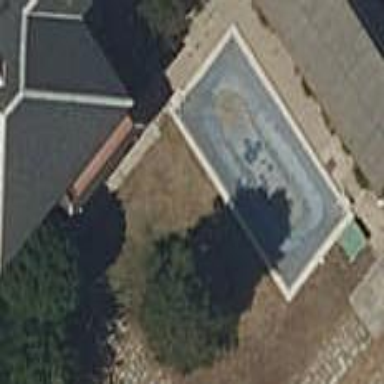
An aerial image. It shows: Swimming pool located in leisure land.